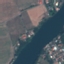
Label: River